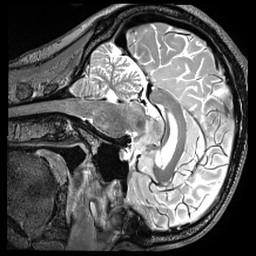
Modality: T2w
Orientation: sagittal
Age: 46
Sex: male
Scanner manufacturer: siemens
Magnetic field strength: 3 T
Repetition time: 3.2 s
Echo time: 0.56 s